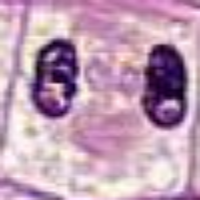
Label: telophase